Interaction volume radius: 5 \u00c5
Interaction volume height: 10 \u00c5
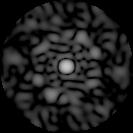
Disorder parameter: 0.8852